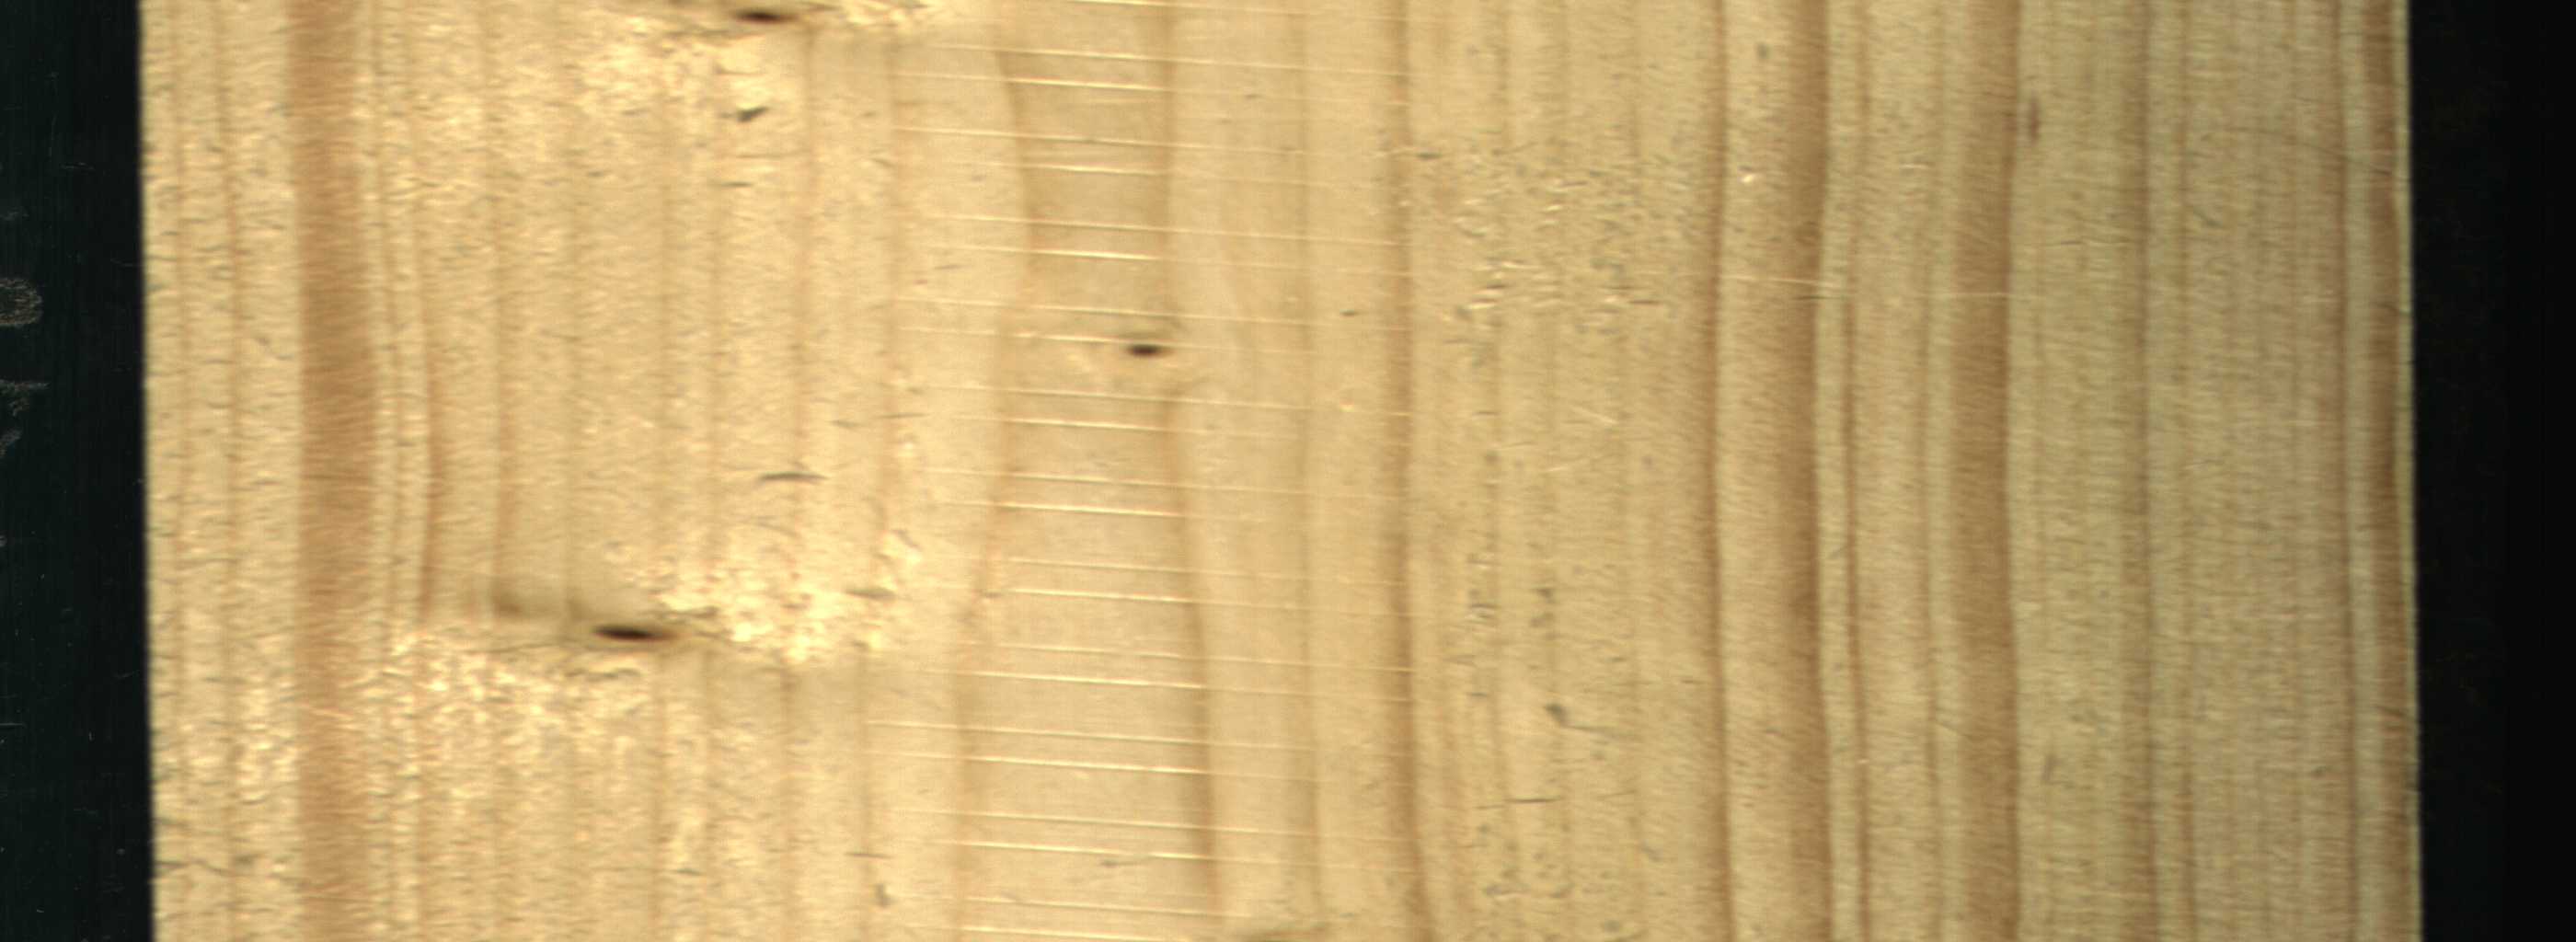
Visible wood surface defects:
Quartzity
Quartzity
Live_Knot
Live_Knot
Live_Knot